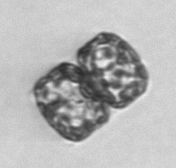
Label: Lauderia_annulata